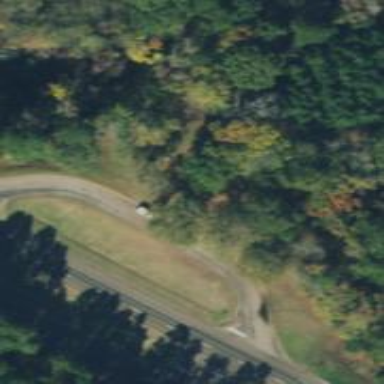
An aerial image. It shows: Rest area on the road.